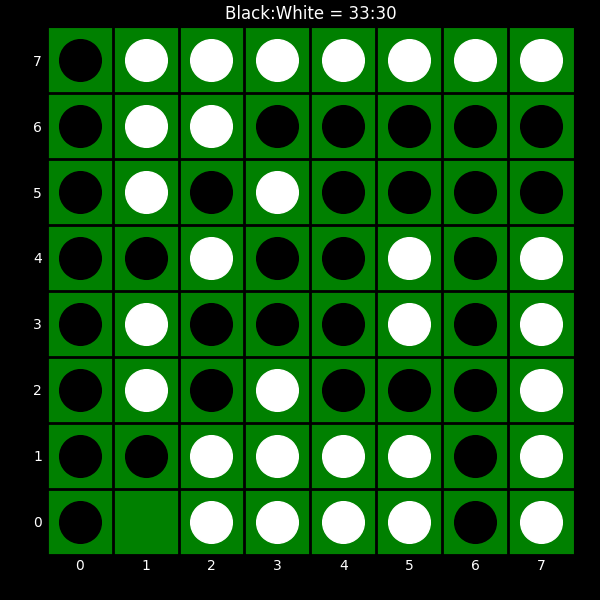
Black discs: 33
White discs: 30